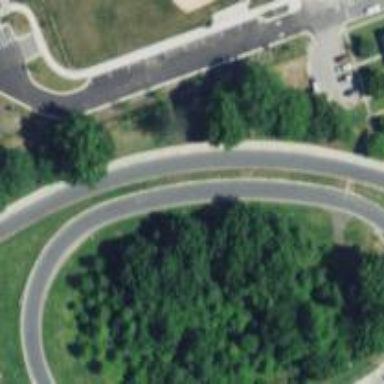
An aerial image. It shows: Trunk link road with asphalt surface.